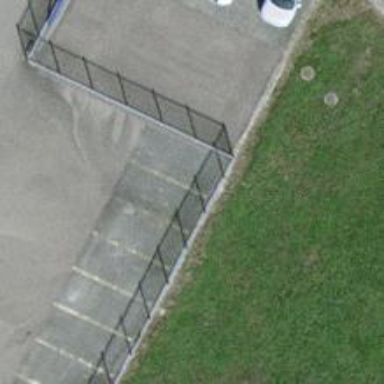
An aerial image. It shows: Fence.